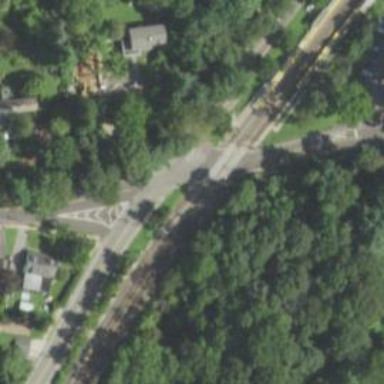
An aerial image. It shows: Level crossing along the railway.